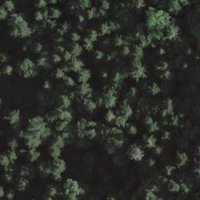
EUNIS habitat code: 43
Species observed at this site:
Cardamine heptaphylla
Mercurialis perennis